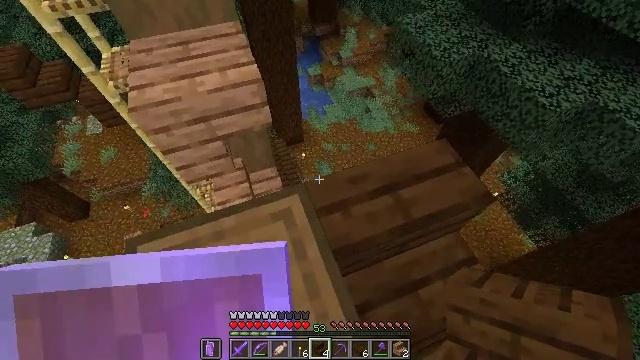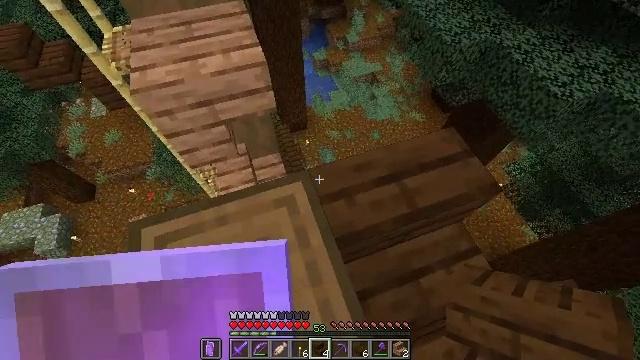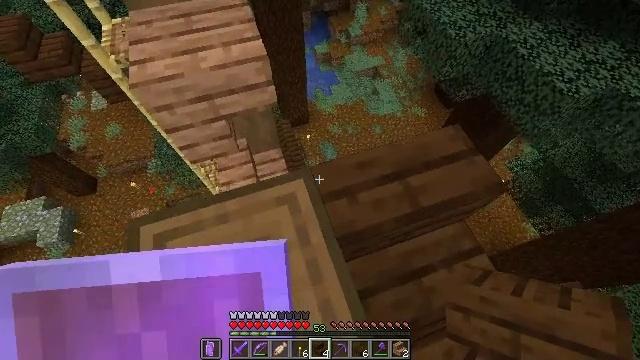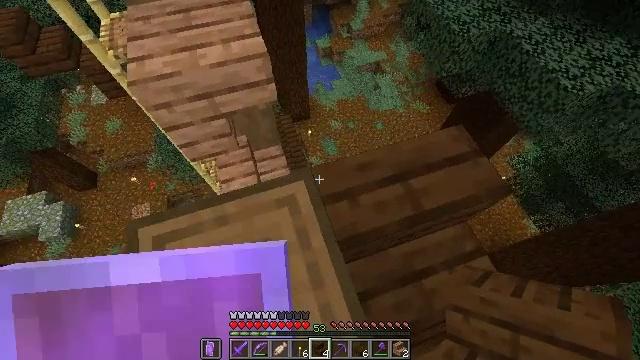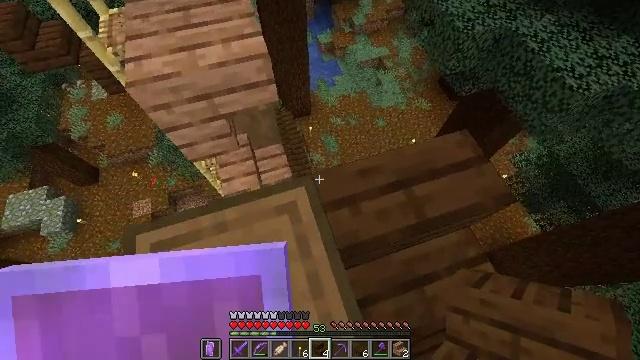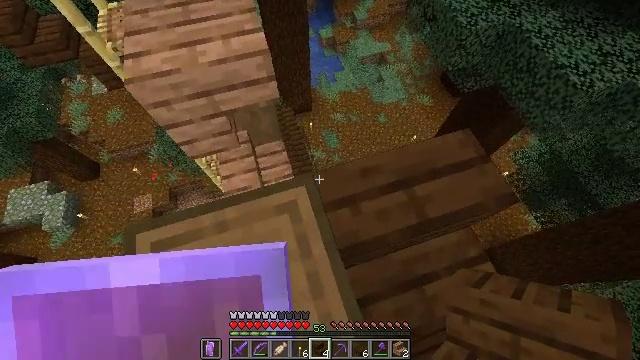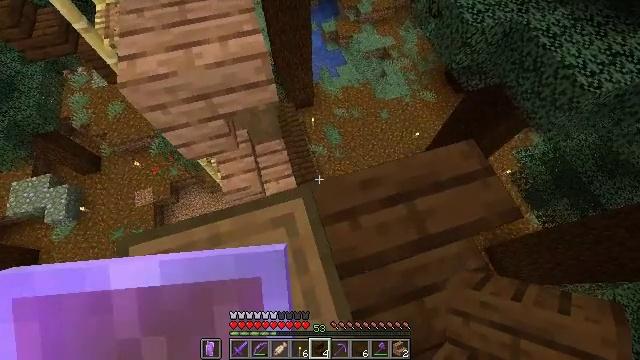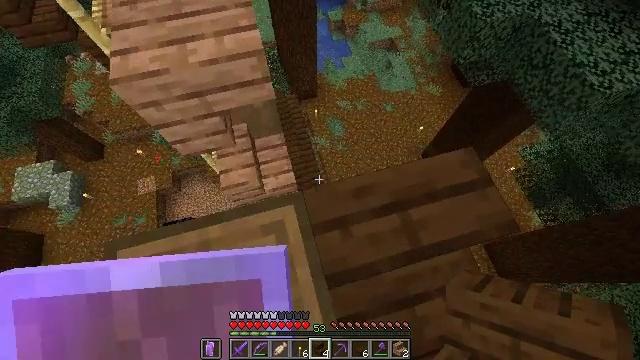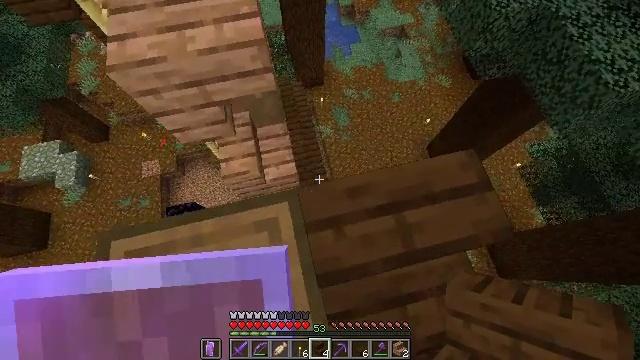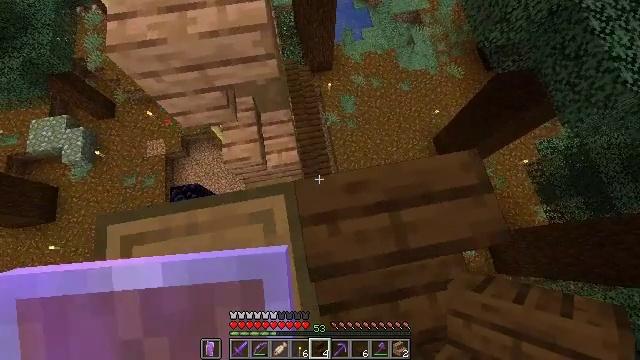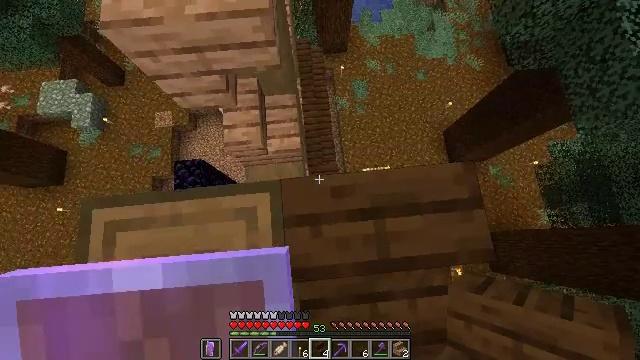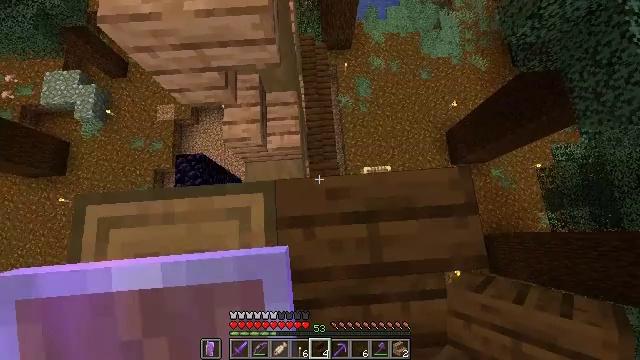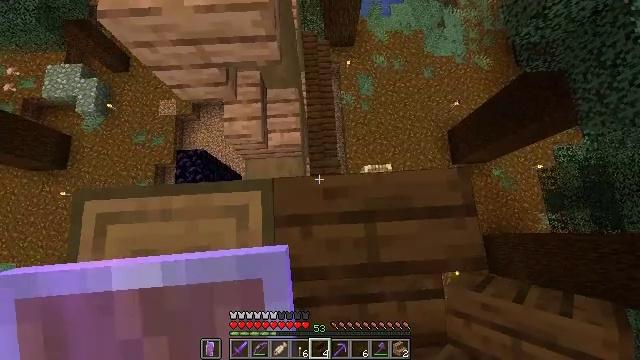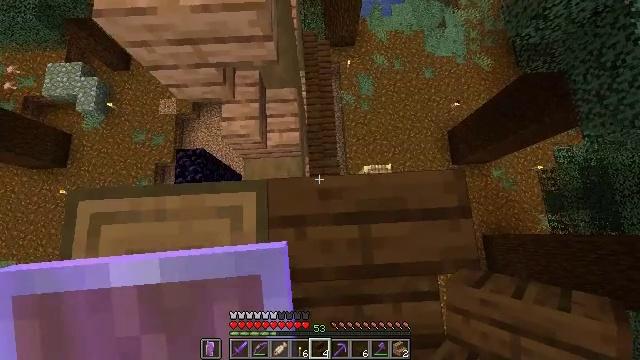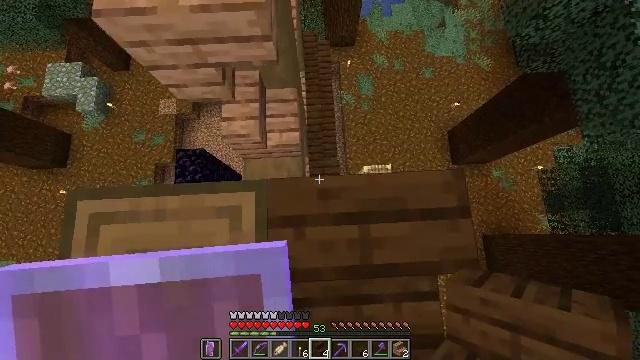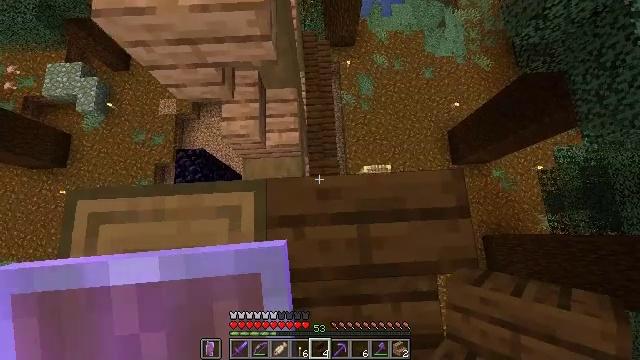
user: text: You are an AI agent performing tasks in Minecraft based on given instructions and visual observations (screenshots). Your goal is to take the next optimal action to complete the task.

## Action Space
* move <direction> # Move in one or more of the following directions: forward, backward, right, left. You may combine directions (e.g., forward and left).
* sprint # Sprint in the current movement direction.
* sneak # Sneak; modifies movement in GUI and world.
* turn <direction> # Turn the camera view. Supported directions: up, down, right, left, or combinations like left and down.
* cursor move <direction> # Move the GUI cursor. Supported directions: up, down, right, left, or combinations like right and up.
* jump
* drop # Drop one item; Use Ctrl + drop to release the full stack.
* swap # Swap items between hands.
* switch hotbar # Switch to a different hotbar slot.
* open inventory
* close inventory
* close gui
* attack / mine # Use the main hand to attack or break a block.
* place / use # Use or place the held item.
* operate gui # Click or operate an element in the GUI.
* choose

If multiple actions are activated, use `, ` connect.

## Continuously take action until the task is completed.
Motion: motion action
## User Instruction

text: Break the dark oak stairs to collect them.
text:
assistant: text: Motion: sneak, turn left and down
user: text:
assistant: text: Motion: move forward, sneak, turn down
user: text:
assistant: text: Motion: move forward, sneak, turn down
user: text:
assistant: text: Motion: move forward, sneak
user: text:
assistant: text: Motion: move forward, sneak
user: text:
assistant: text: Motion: move forward and move right, sneak, turn down
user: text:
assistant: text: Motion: move forward and move right, sneak, turn left and down
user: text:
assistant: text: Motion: move forward and move right, sneak, turn left and down
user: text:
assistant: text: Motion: move forward and move right, sneak, turn left and down
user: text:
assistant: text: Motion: move forward and move right, sneak, turn left and down
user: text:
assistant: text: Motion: sneak, turn left
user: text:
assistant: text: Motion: sneak
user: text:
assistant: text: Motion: sneak
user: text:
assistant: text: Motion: sneak
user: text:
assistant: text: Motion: move back, sneak
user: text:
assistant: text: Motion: move back, sneak
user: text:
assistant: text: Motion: move back, sneak
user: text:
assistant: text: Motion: move back, sneak
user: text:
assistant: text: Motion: move back, sneak
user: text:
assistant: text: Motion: move back, sneak
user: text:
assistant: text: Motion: move back, sneak
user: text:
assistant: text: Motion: move back, sneak
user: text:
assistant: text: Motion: move back, sneak
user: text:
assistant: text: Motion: sneak
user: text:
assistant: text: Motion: sneak
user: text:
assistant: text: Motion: sneak
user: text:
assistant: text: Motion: sneak
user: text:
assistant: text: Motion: sneak
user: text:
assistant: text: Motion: sneak
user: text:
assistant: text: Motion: sneak